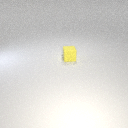
small yellow rubber cube